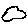
Label: cloud